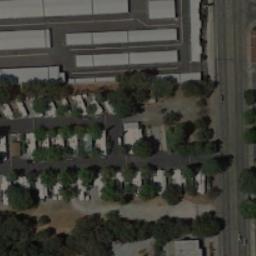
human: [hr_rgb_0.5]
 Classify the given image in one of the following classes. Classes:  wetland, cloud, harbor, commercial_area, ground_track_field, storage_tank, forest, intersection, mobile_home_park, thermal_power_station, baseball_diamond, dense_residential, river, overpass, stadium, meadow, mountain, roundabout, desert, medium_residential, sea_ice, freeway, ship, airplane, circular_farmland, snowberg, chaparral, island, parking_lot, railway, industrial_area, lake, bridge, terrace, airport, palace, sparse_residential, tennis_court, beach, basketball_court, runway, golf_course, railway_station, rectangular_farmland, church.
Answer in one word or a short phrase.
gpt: mobile_home_park